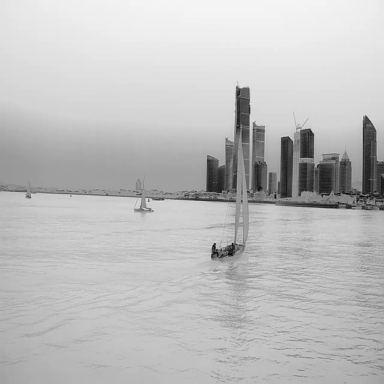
There are four objects shown in the infrared image, including three sailboats, and a container_ship.